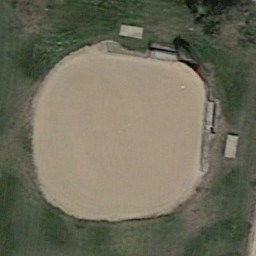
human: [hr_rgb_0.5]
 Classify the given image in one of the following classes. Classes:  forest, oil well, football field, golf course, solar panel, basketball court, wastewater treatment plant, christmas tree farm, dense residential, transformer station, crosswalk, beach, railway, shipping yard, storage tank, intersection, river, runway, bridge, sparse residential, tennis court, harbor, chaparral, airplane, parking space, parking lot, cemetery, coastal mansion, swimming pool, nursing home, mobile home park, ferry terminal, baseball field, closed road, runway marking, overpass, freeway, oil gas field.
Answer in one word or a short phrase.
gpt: baseball field